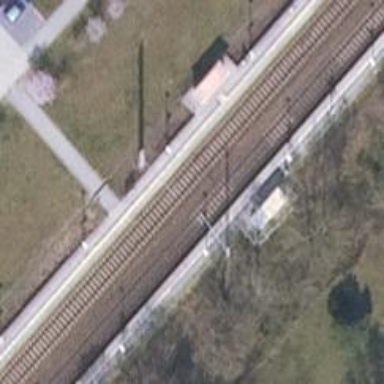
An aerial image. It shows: Railway stop with public transport stop position.